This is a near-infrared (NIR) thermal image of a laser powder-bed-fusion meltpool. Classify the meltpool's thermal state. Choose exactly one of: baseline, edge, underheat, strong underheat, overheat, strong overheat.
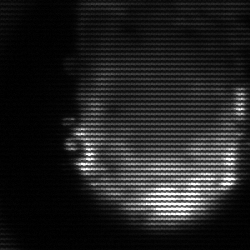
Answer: baseline